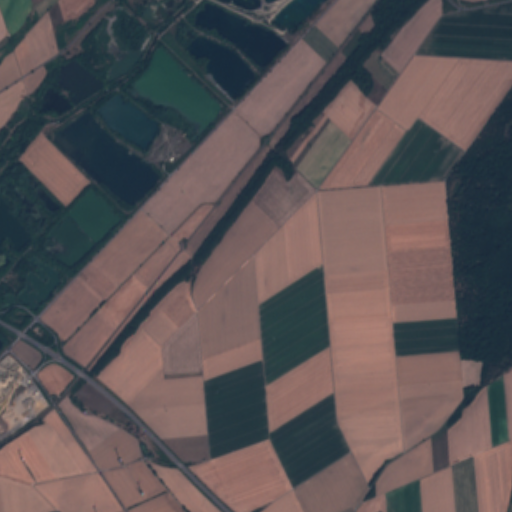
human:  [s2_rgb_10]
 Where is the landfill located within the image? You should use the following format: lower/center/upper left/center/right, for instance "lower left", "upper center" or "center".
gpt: The landfill is located in the lower left of the image.
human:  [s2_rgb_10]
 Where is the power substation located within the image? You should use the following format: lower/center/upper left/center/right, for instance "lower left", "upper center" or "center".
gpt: The power substation is located in the lower left of the image.
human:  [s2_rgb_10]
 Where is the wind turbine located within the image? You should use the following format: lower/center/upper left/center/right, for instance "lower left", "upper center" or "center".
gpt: The wind turbine is located in the lower left of the image.
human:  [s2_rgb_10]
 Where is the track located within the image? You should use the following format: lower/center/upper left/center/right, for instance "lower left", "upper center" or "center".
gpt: There is no track in the image.